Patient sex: F
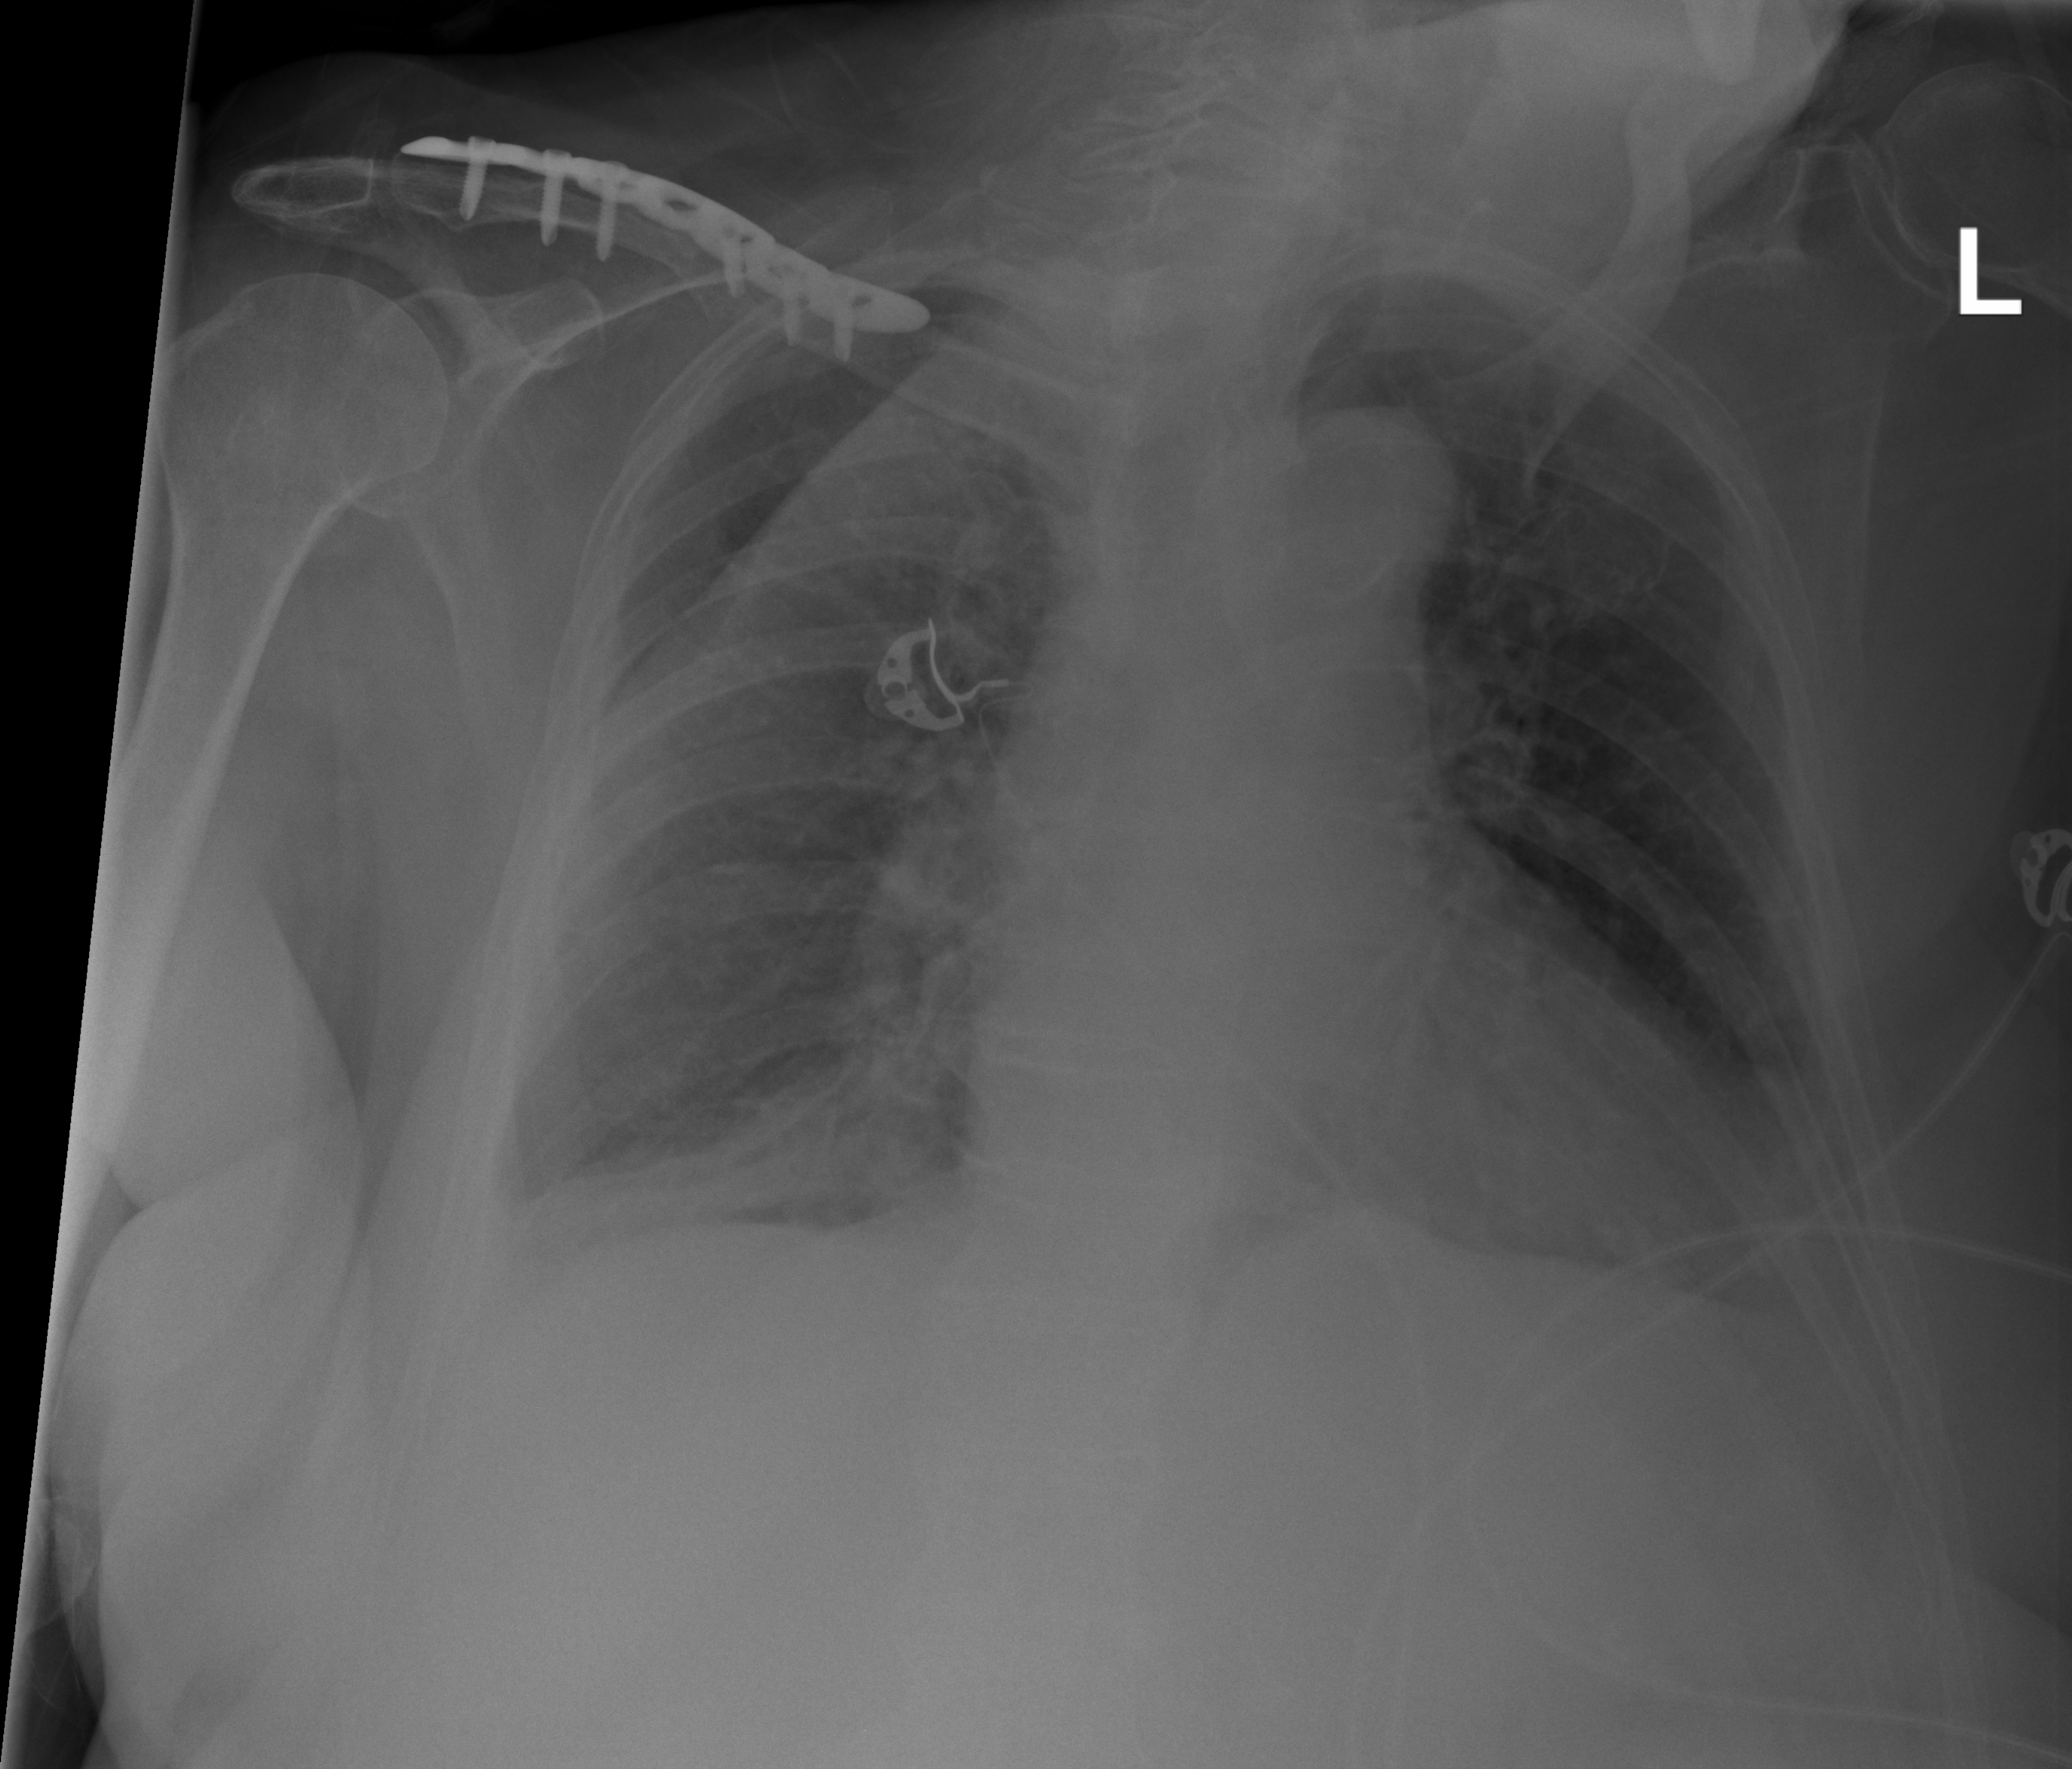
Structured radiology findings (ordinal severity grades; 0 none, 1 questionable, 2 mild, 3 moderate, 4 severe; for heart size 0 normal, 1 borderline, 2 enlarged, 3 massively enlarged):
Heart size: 0
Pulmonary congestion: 0
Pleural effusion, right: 1
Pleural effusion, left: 1
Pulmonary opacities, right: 0
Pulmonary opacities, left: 0
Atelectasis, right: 2
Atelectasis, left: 1